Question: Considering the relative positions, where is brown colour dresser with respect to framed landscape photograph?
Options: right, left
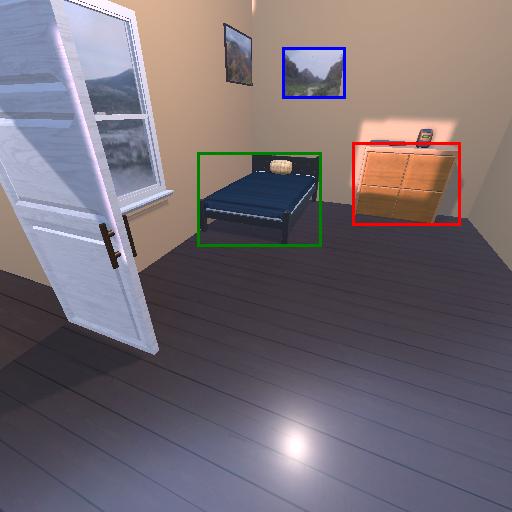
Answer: right